Question:
My Controller:
'''
@RequestMapping(value = "jobs")
public void removeJobs(@RequestParam("username") String username, Model model) {
String []jobs = jobsFetcher(username);
model.addAttribute("list", jobs);
}
'''
My Jsp:
'''
<%@ page language="java" contentType="text/html; charset=UTF-8"
pageEncoding="UTF-8"%>
<%@ taglib uri="http://java.sun.com/jsp/jstl/core" prefix="c"%>
<!DOCTYPE html PUBLIC "-//W3C//DTD HTML 4.01 Transitional//EN" "http://www.w3.org/TR/html4/loose.dtd">
<html>
<head>
<meta http-equiv="Content-Type" content="text/html; charset=UTF-8">
<title>Insert title here</title>
<link type="text/css" rel="stylesheet"
href="<c:url value="public/files/styles/jobManager.css" />" />
<script type="text/javascript">
function ajaxFunction(username) {
var xmlhttpReq = crossBrowserAjaxObject();
if (xmlhttpReq) {
xmlhttpReq.open("get", "jobs", true);
xmlhttpReq.onreadystatechange = handleServerResponse(xmlhttpReq);
xmlhttpReq.setRequestHeader('Content-Type',
'application/x-www-form-urlencoded');
xmlhttpReq.send("username=" + username);
}
}
function crossBrowserAjaxObject() {
var xmlhttp;
if (window.XMLHttpRequest) {// code for IE7+, Firefox, Chrome, Opera, Safari
xmlhttp = new XMLHttpRequest();
} else {// code for IE6, IE5
xmlhttp = new ActiveXObject("Microsoft.XMLHTTP");
}
return xmlhttp;
}
function handleServerResponse(xmlhttpReq) {
//var xmlhttp = new XMLHttpRequest();
return function() {
alert(xmlhttpReq.readyState);
if (xmlhttpReq.readyState == 4 && xmlhttpReq.status == 200) {
alert(xmlhttpReq.responseText); // this is ok
// HERE HOW DO I GET THE MODEL OBJECT AS A RESPONSE COMMING FROM SERVLET &
// USE IN MY JSP FILE ?
}
};
}
</script>
</head>
<body>
<div>
<div class="leftDiv">
<a href="#" onclick="ajaxFunction('JAMES')">JAMES</a>
<a href="#" onclick="ajaxFunction('David')">David</a>
<a href="#" onclick="ajaxFunction('Catrina')">Catrina</a>
<a href="#" onclick="ajaxFunction('Cathy')">Cathy</a>
<a href="#" onclick="ajaxFunction('Paul')">Paul</a>
</div>
<div class="rightDiv">
<!-- HOW DO I GET THE JOB LIST & USE IT HERE USING MY AJAX ? -->
<c:forEach items="???" var="task">
<p>${task}</p>
</c:forEach>
</div>
</div>
</body>
</html>
'''
Now As I have mentioned inside the picture, I want my right div element change when I click the employees without refreshing the whole page.
the only thing which I don't know is when the xmlhttpReq.responseText returns to me, how I'm gonna fetch the modelelement which does carry an Array of jobs using Ajax & use it to render the page...
in another words how I will be able to fetch the parameters coming from my controller after Ajax call & use Ajax itself to make my page ?
Do you any Idea or suggestion or something that can help me go through this ?
( By The way These codes are not yet tested! )
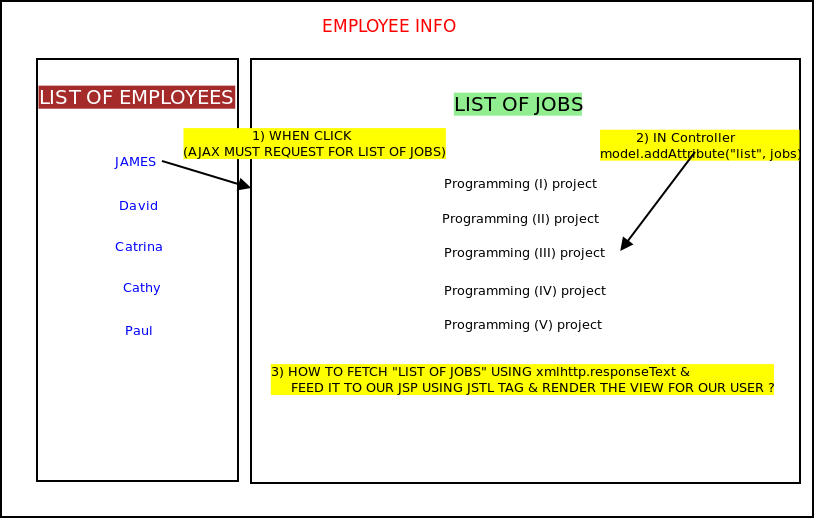
Answer: take a look at jquery it makes ajax requests rather simpler.
You need to change the controller method to include the annotation '@responsebody' on return type. Don't add stuff to the model for ajax requests, it won't work unless you return a new ModelAndView .
<URL>